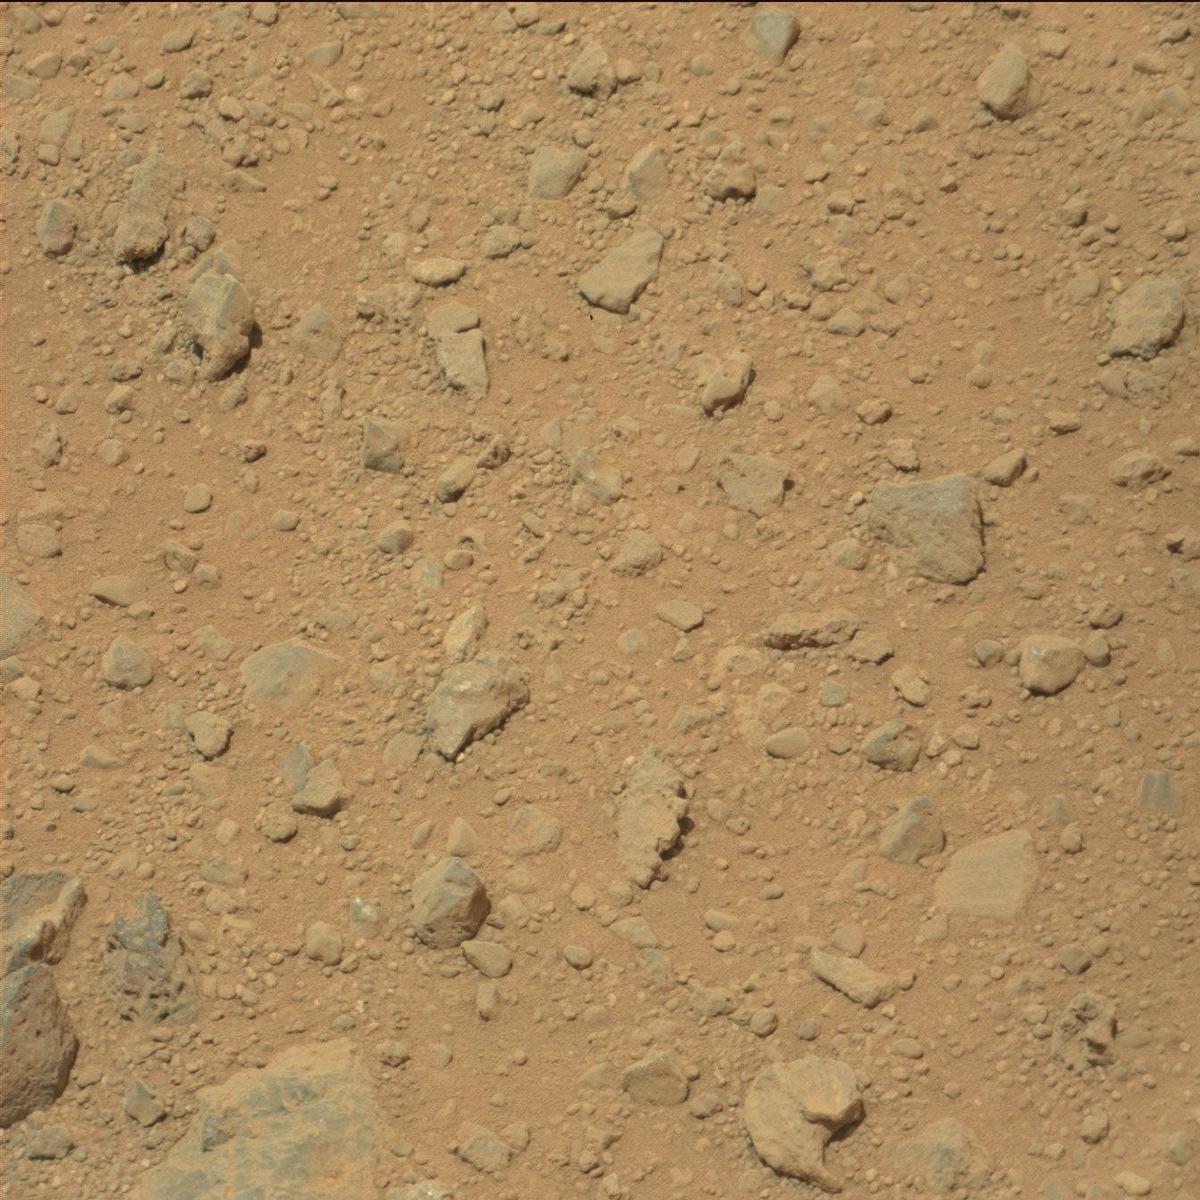
Terrain classes present: Bedrock, Rock, Sand / Soil